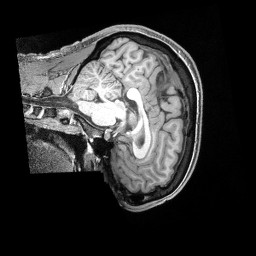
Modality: T1w
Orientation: sagittal
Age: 39
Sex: male
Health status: ill
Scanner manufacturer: siemens
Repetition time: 2.4 s
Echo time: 0.00231 s